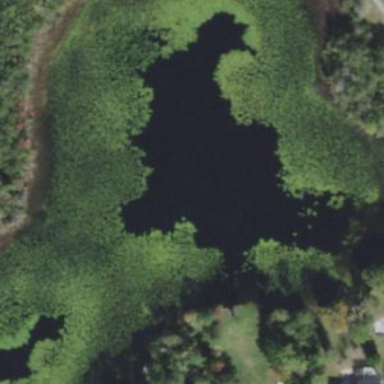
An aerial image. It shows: Serene lake.